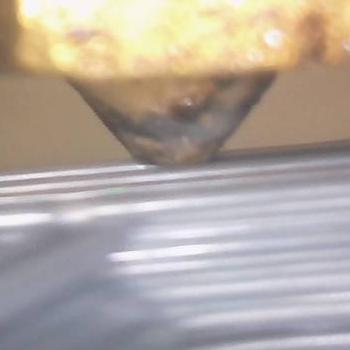
Flow rate: 79%